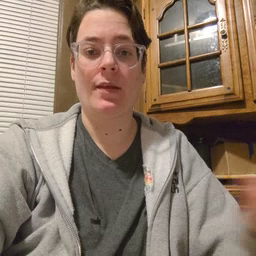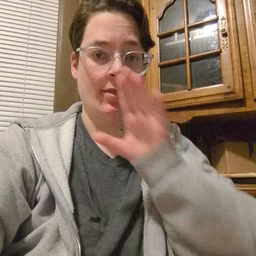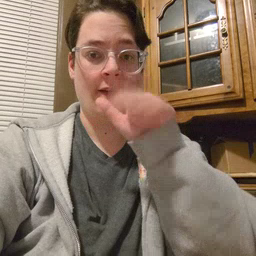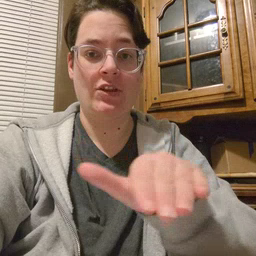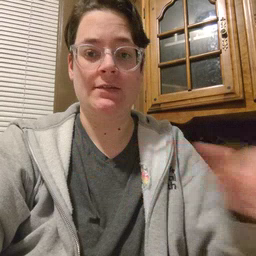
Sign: elephant